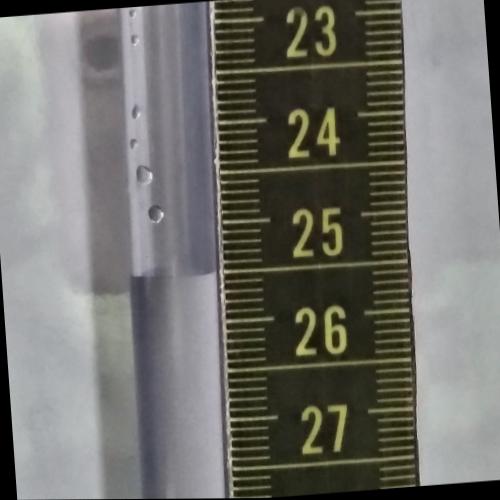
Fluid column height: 25.5 cm